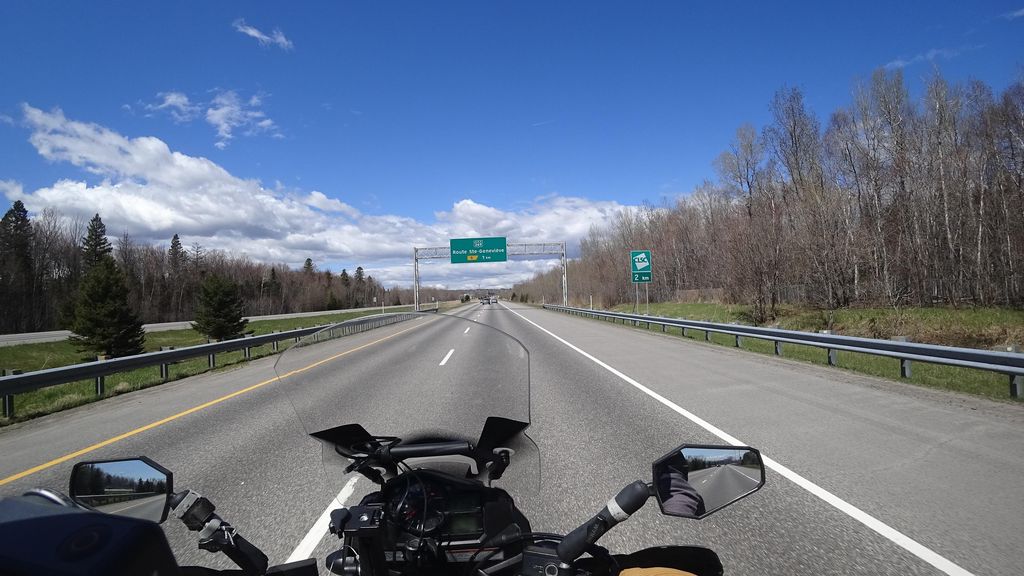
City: quebec_city